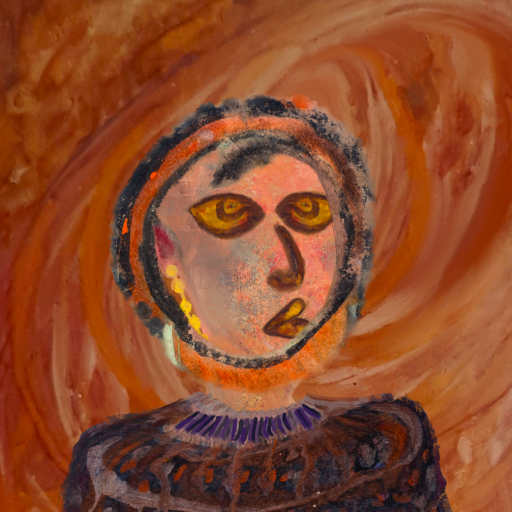
Background: Pious_Lady, Head And Neck Side: Irani, Face Side: Comrade, Bust: Hypocrite, Hair Side: Childish, Head Accessory: Blank, Second Necklace: Blank, Necklace: HillGirl, Baby: Blank